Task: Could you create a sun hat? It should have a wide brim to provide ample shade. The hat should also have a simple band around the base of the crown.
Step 91:
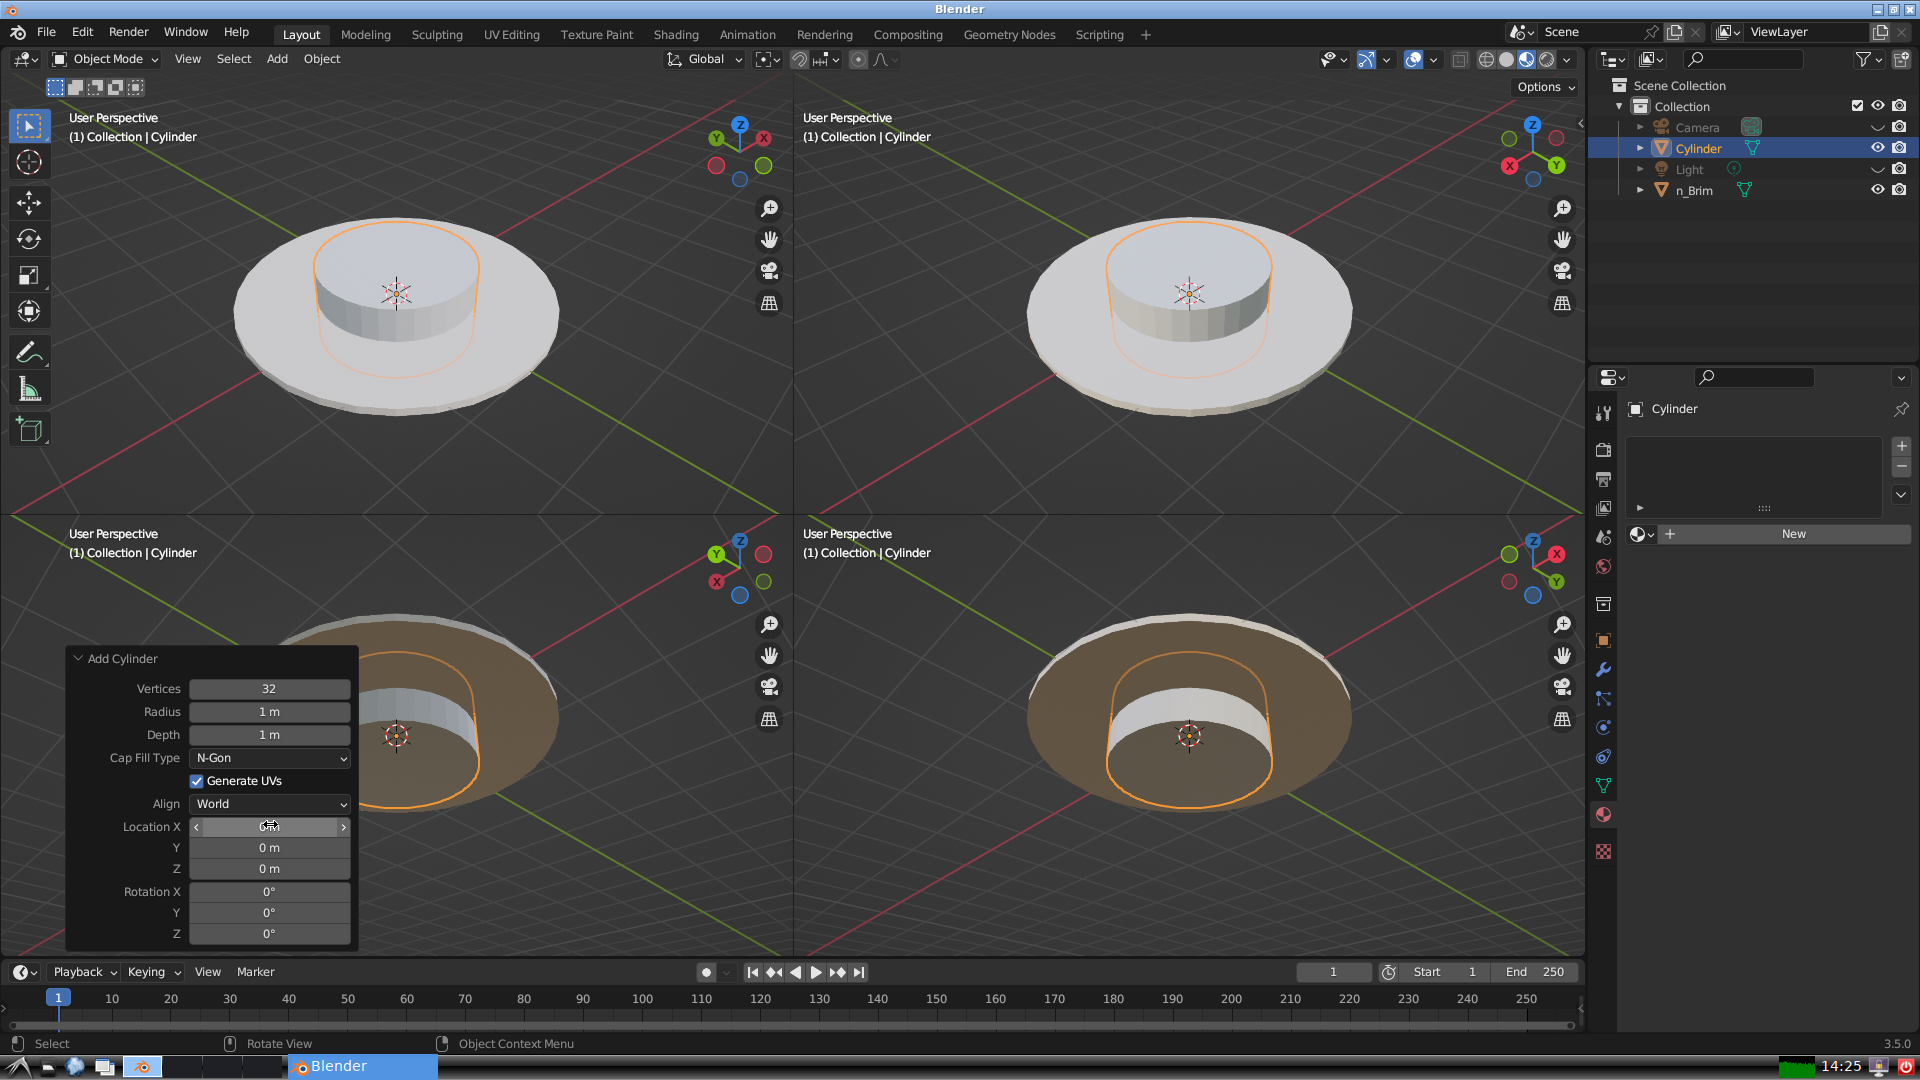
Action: {"mouse_move": [270, 844]}